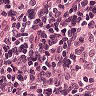
Metastatic tissue present: no